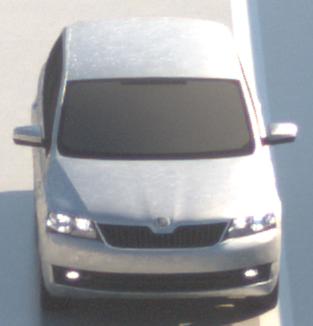
Make: Skoda
Model: Rapid Spaceback 1.2 TSI
Detailed model: Rapid Spaceback
Model produced from: 2013/10
Model produced until: 2015/04
Doors: 5
Color: white
Road condition: wet road
Daytime: morning or afternoon
Contrast: high contrast